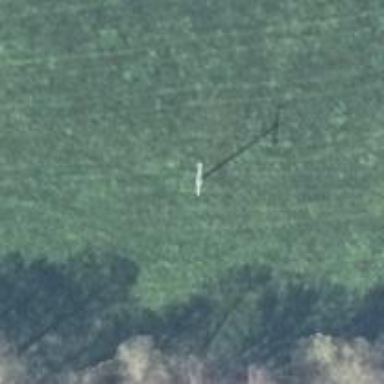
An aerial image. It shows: Power pole.